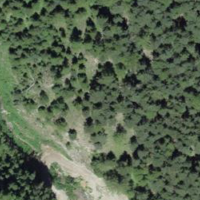
EUNIS habitat code: 44
Species observed at this site:
Lotus corniculatus